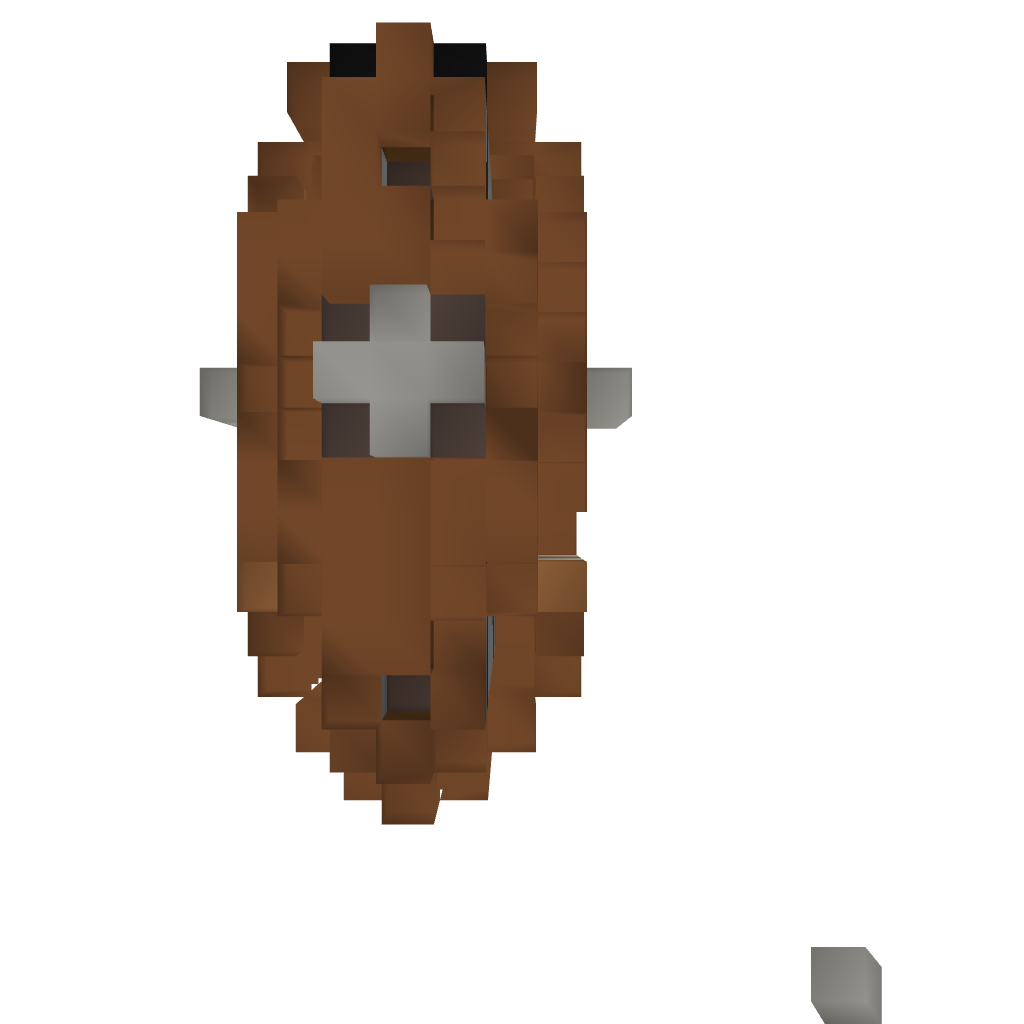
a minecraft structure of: Airship Jaran Destroyer Class T I